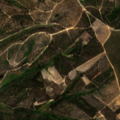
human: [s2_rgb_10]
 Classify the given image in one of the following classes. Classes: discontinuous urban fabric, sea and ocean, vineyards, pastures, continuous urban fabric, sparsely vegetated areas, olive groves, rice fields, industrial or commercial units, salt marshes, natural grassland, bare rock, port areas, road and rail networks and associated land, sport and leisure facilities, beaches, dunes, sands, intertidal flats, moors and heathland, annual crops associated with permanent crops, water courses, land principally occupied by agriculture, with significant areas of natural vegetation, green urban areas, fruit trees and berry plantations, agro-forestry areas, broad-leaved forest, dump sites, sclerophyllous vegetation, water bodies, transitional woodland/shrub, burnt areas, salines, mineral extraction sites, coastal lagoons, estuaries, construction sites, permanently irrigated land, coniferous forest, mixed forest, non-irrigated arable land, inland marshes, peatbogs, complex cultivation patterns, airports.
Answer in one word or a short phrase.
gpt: complex cultivation patterns, broad-leaved forest, mixed forest, transitional woodland/shrub